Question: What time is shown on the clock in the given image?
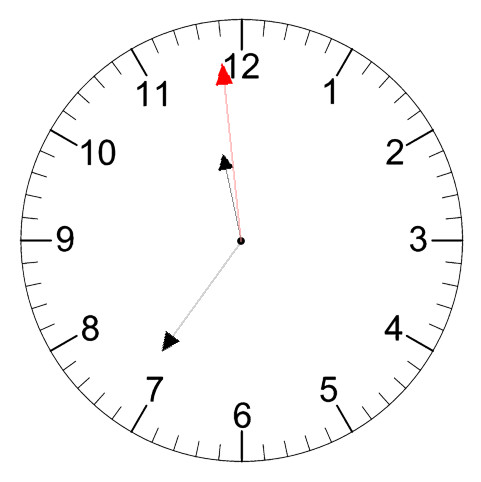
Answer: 11:35:59